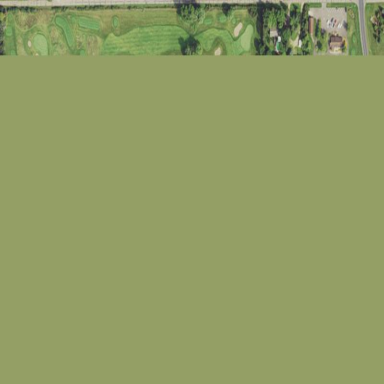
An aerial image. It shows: Golf course surrounded by greenery.